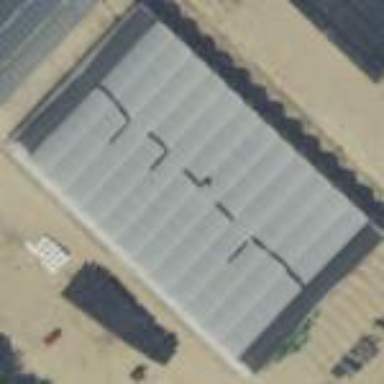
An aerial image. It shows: Greenhouse used for horticulture.